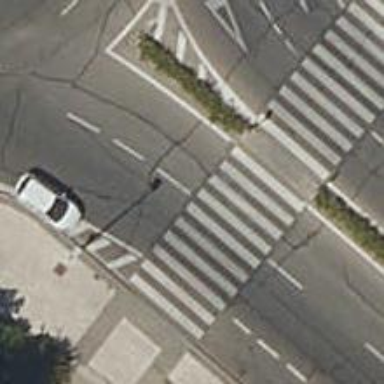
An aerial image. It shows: Footway crossing with paving stones. The uncontrolled zebra crossing is marked with zebra crossing_ref.